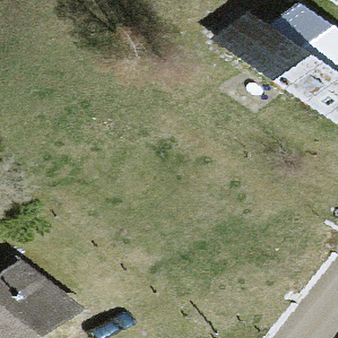
Label: other